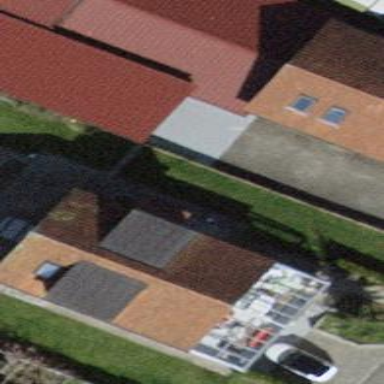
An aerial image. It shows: Building with pitched roof.